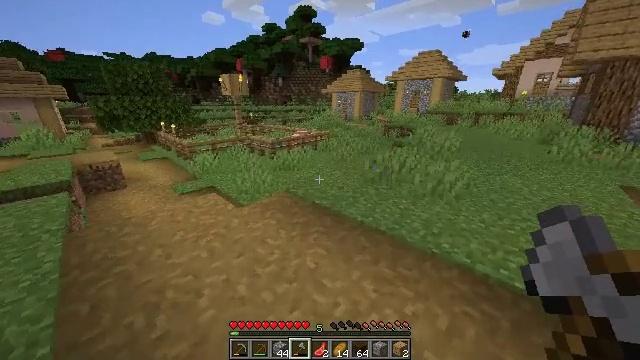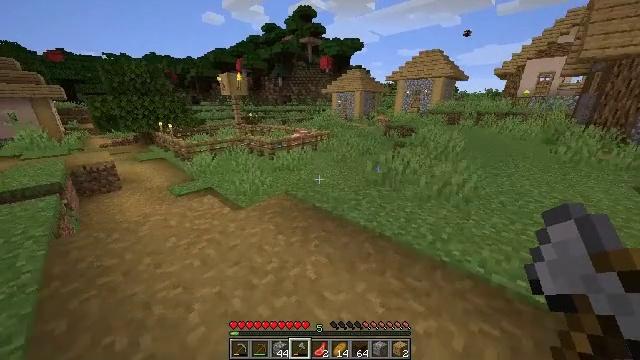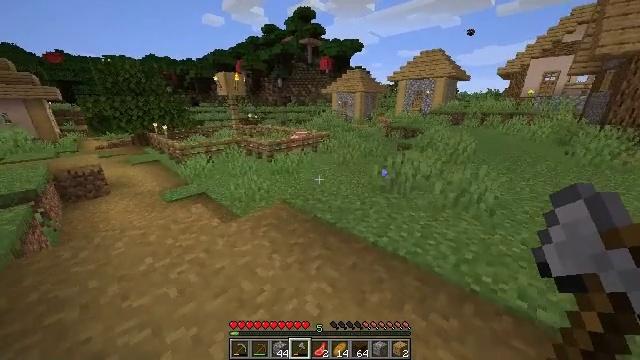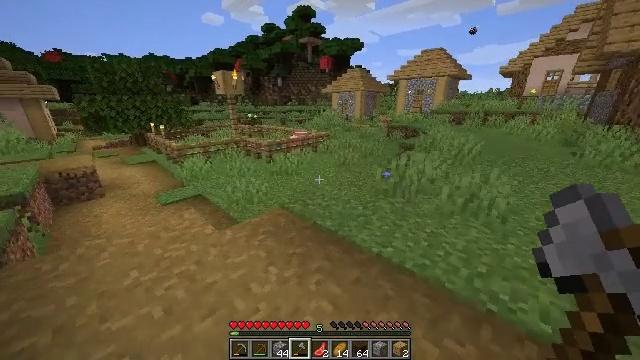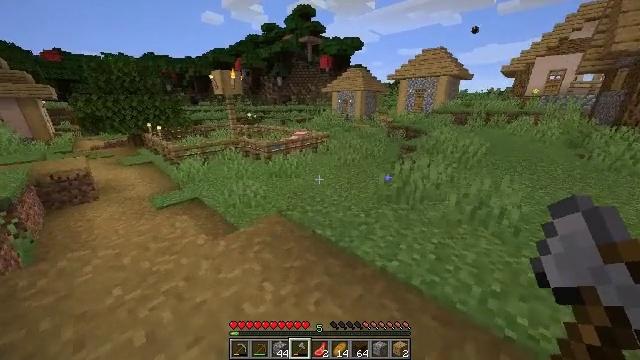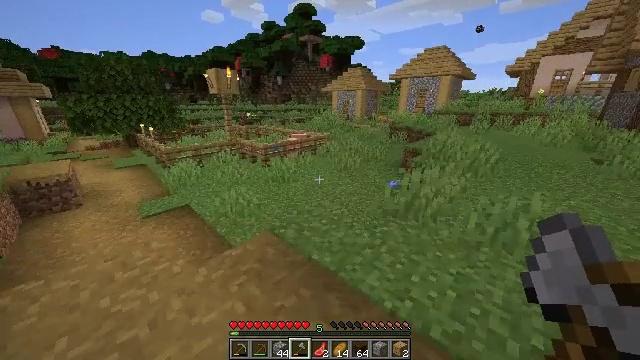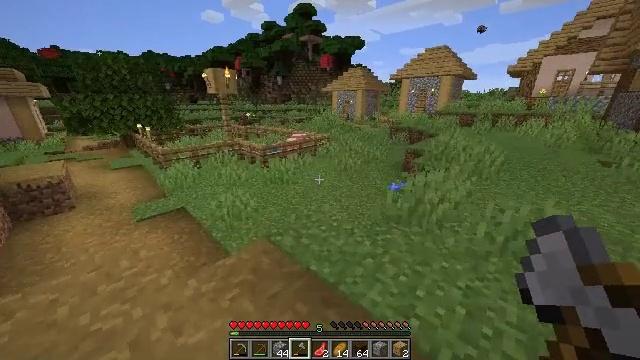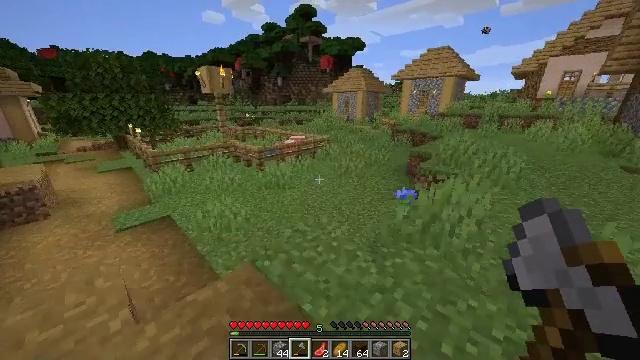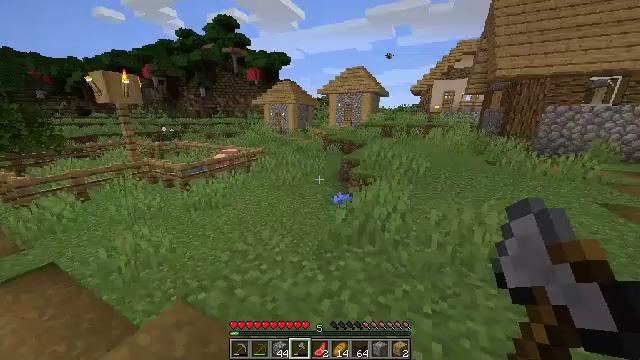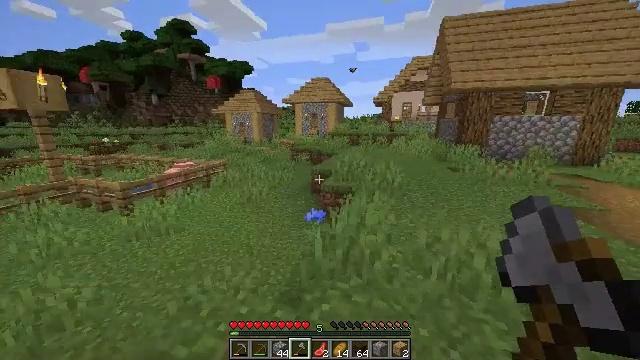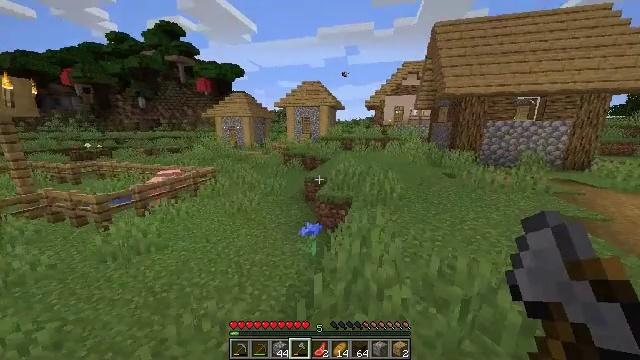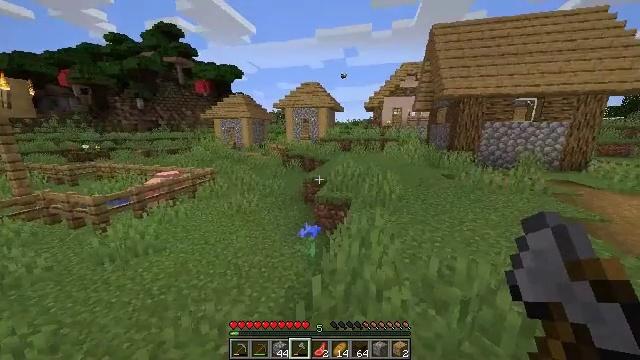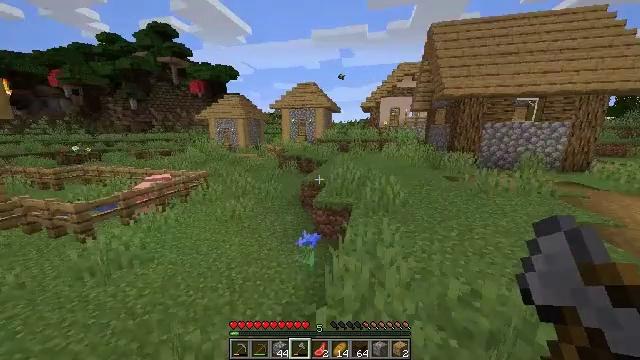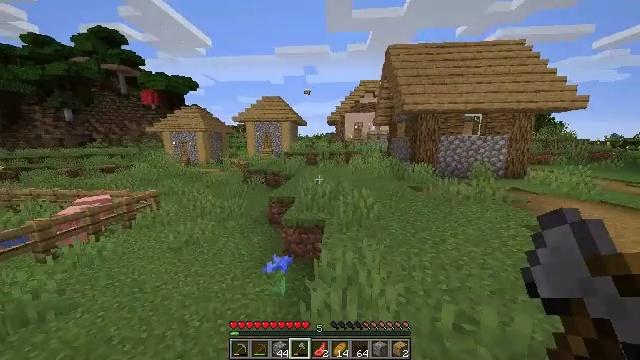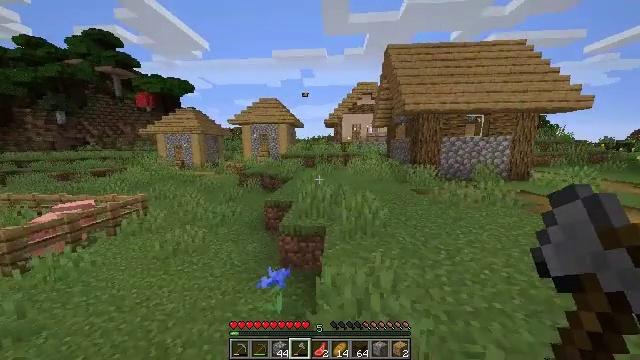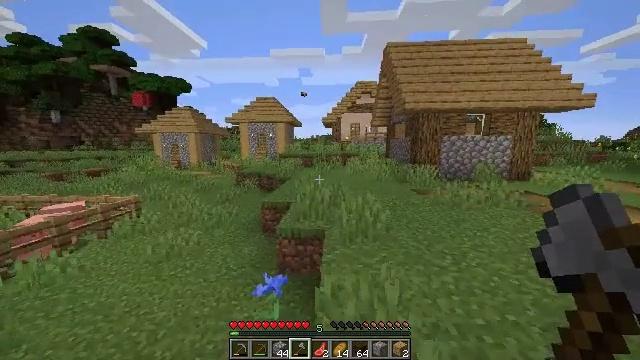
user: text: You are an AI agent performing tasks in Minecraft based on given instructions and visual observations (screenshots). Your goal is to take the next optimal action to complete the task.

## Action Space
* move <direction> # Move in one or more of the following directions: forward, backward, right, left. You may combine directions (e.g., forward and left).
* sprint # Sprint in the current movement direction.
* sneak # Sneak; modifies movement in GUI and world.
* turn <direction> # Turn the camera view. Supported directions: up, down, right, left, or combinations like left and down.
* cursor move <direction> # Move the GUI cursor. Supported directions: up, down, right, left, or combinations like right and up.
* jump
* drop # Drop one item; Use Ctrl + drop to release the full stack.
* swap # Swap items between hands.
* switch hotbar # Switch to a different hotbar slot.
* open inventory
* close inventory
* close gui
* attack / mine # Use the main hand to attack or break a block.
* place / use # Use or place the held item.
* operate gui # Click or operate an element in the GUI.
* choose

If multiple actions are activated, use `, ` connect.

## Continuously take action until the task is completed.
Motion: motion action
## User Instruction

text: Remove the yellow bed.
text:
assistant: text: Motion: move forward
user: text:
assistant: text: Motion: move forward
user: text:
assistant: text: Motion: move forward
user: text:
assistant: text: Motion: move forward
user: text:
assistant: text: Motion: move forward
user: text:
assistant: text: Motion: move forward
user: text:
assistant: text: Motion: move forward
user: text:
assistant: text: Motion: move forward, turn right and up
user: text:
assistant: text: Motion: move forward, turn right and up
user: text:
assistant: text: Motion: move forward, turn right
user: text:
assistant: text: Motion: move forward
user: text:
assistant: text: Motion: move forward
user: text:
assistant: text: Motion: move forward, turn right and up
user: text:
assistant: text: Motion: move forward
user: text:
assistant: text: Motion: move forward
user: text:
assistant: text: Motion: move forward, turn right, jump
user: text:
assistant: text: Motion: move forward, turn right, jump
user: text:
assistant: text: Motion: move forward, turn right and up, jump
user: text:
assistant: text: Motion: move forward, turn right and up, jump
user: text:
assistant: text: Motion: move forward, turn right, jump
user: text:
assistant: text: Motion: move forward, turn right, jump
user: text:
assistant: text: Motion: move forward, turn right
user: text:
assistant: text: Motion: move forward
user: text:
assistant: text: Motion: move forward
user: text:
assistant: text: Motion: move forward
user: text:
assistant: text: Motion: move forward
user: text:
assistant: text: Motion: move forward
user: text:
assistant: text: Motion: move forward
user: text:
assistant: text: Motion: move forward
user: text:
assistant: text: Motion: move forward